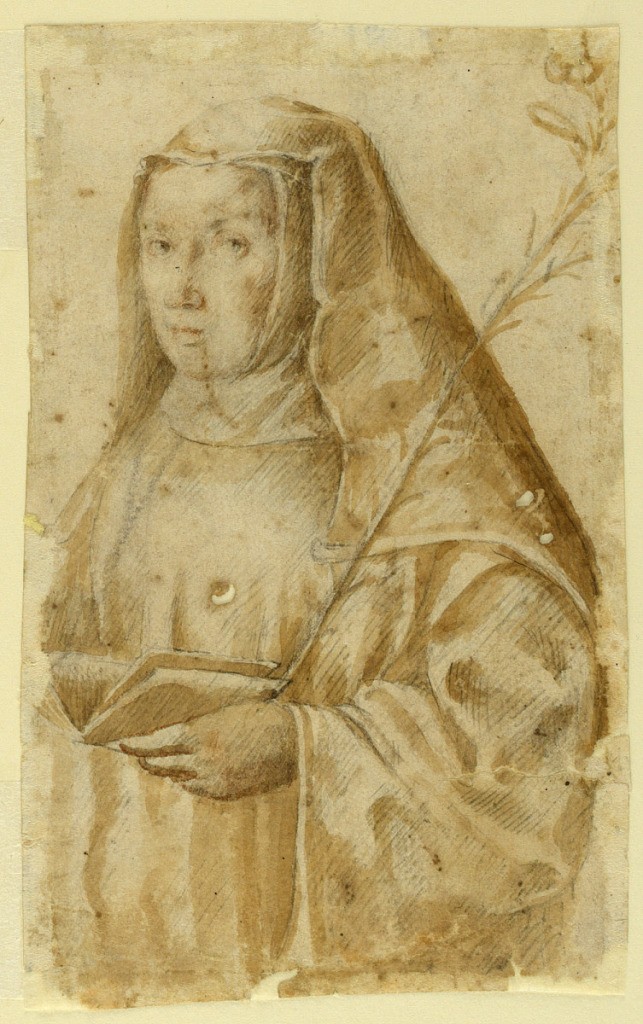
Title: Portrait of Saint Catherine of Siena
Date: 1625–1650
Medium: Black and red crayon, brush and bistre on paper
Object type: Drawing
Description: In three-quarter length, a standing portrait of a woman in habit. In her left hand, an open book and lily branch.